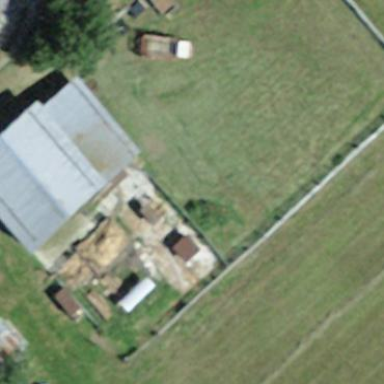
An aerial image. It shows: Farmyard area.